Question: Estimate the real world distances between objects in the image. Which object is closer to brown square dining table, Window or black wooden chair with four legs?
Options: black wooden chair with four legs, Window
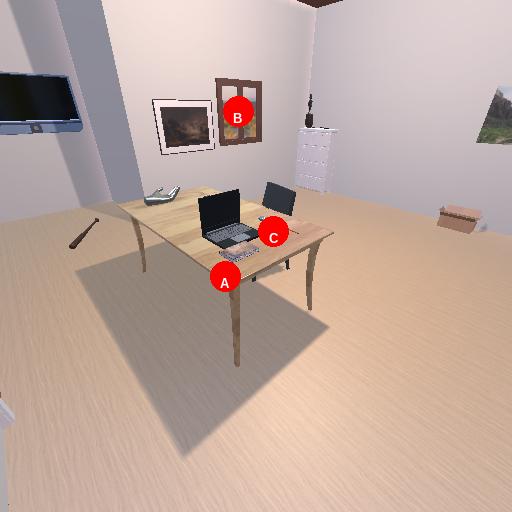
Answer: black wooden chair with four legs